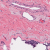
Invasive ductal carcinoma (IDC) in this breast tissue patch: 0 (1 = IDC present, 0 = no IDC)